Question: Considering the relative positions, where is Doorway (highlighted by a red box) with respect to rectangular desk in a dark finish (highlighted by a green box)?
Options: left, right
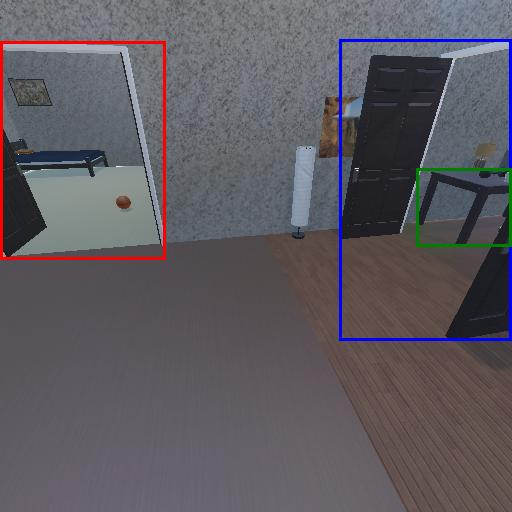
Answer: left